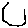
Label: hexagon